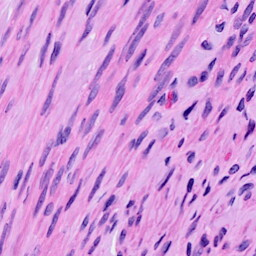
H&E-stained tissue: Ovarian